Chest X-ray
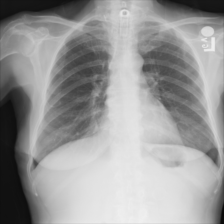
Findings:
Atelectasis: negative
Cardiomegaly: negative
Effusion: negative
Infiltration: negative
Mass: negative
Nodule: negative
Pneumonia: negative
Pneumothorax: negative
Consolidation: negative
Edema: negative
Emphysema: negative
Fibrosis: negative
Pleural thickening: negative
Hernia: negative